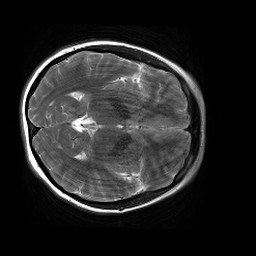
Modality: T2w
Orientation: axial
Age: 21
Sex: female
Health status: healthy
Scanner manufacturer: siemens
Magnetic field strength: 3 T
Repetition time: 4.01 s
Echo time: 0.116 s